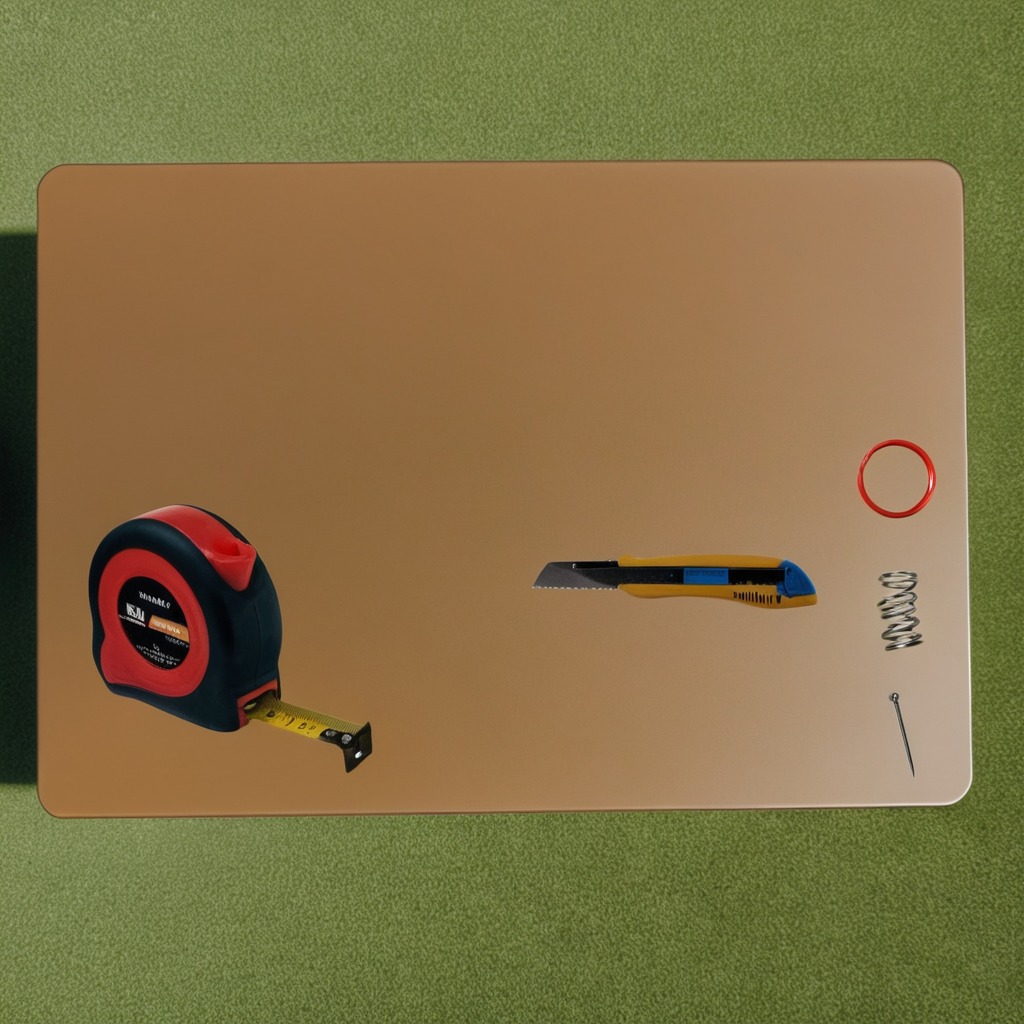
A rubber O'ring, a utility knife, a measuring tape, an iron nail, and a coiled metal spring are lying on the textured surface of the utility table.